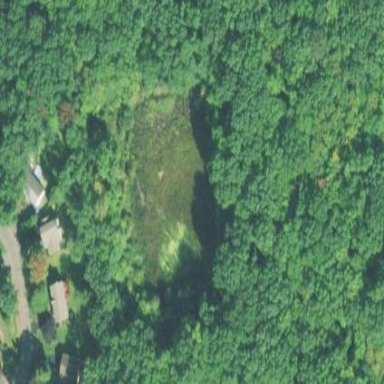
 categorized as Existing Preserved Open Space."